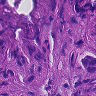
Metastatic tissue present: yes